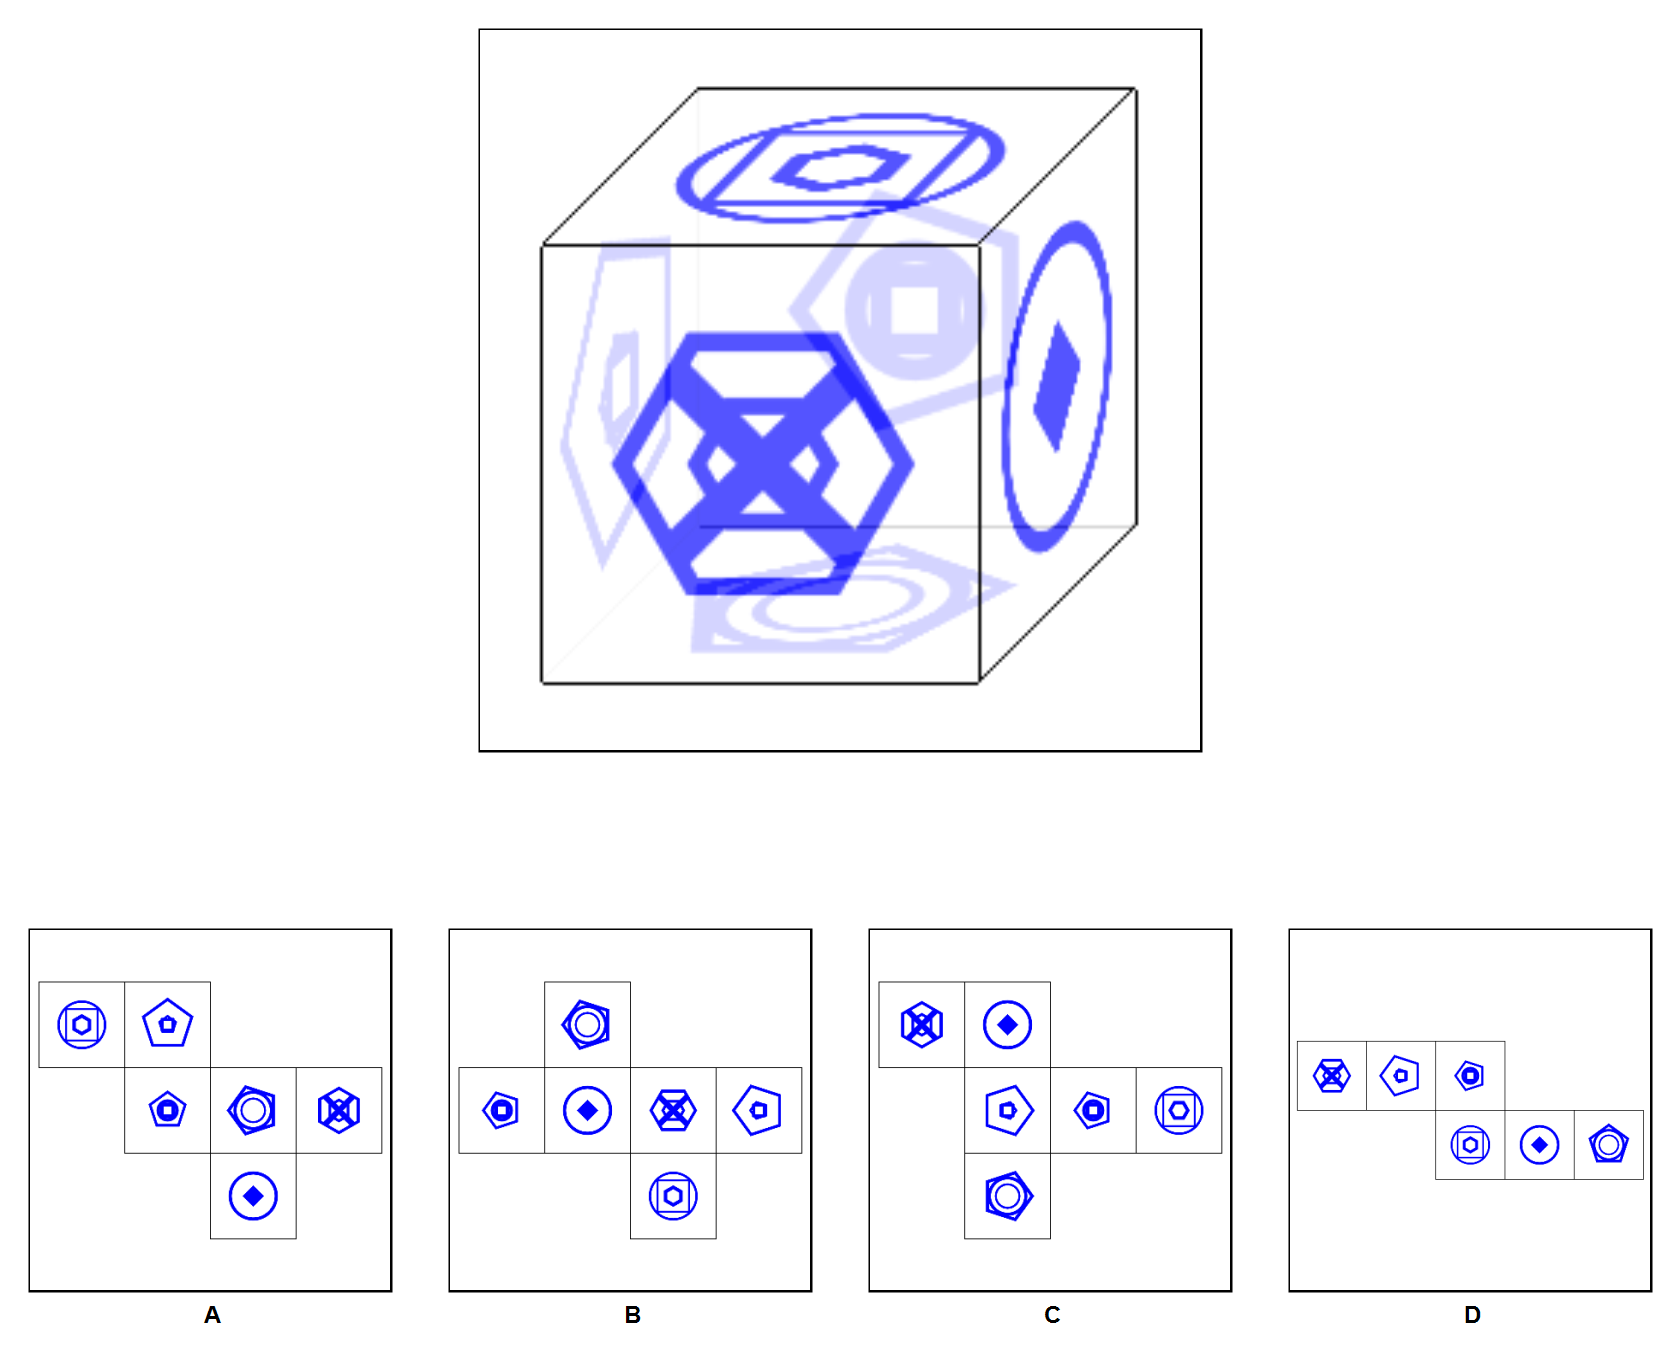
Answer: C